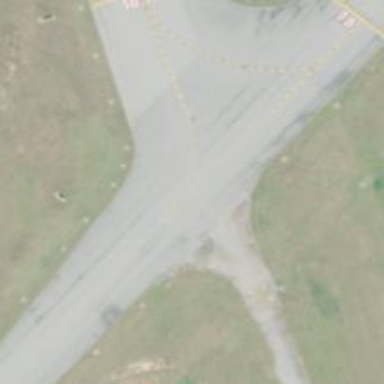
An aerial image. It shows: View of taxiway at the airport.